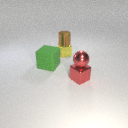
small yellow metal cube to the left of small red metal cube